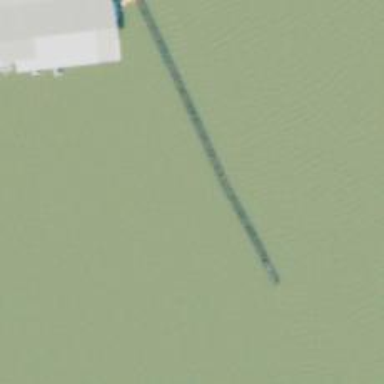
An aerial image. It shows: Breakwater structure.